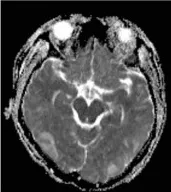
MRI of the patient's brain, multiple lesions in the bilateral frontoparieto-occipitotemporal lobe, and . Apparent Diffusion Coefficient (ADC).
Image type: radiology (mri)